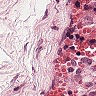
Metastatic tissue present: no